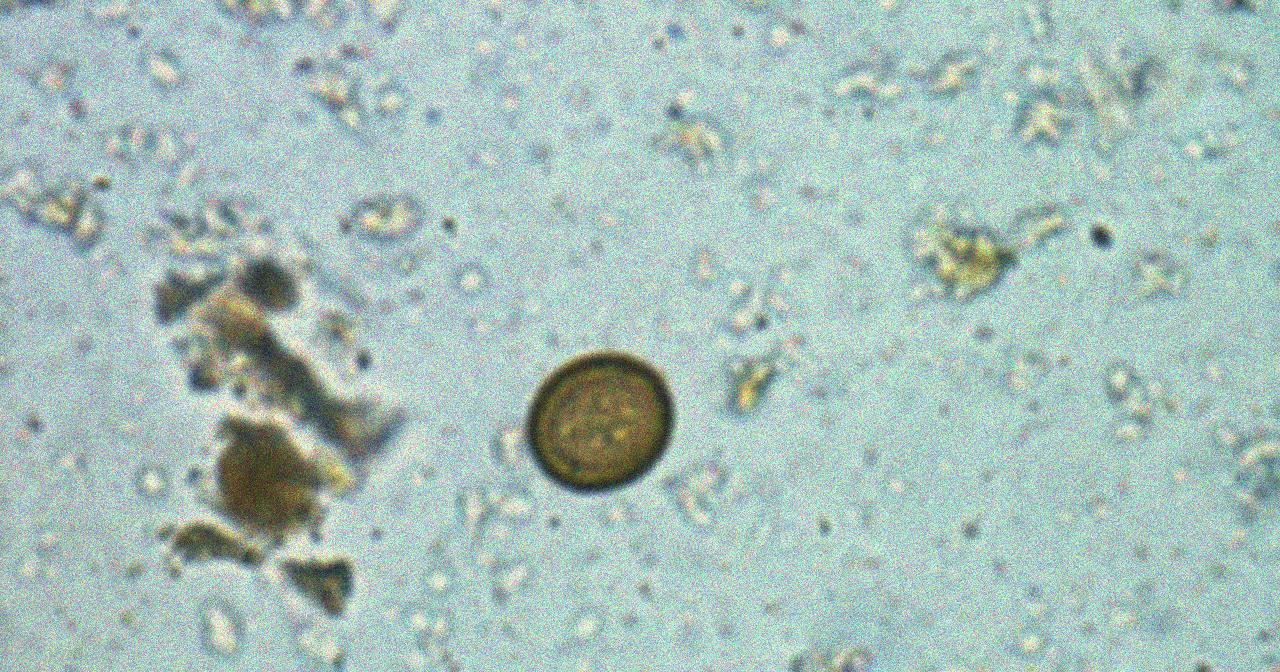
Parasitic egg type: Taenia spp. egg